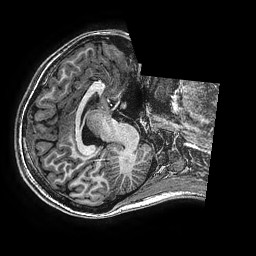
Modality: T1w
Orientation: axial
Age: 16
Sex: female
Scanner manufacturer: ge
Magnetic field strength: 3 T
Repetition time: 0.00766 s
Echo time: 0.003476 s